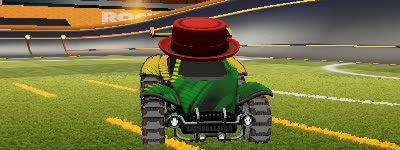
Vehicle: octane